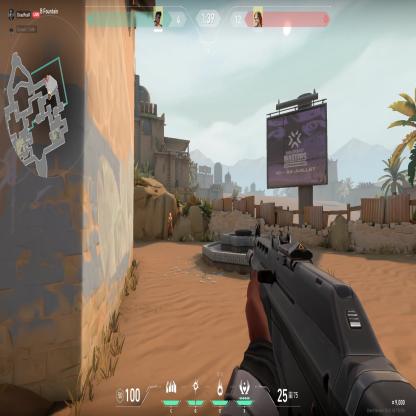
Label: enemy